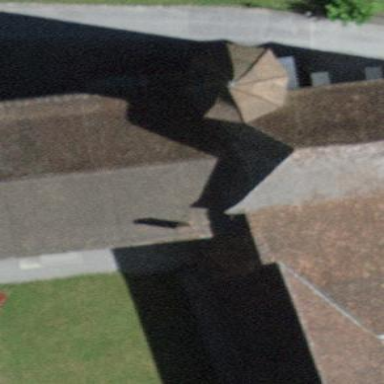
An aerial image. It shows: Church which is place of worship.